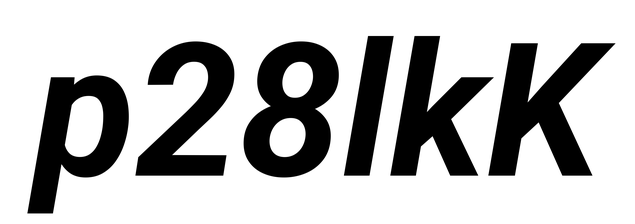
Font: Roboto-Italic_Bold_Italic